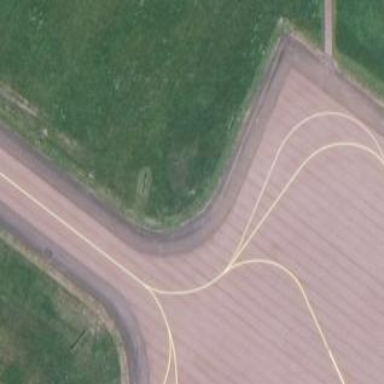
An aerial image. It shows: Area designated as taxiway at the airport.